Interaction volume radius: 5 \u00c5
Interaction volume height: 10 \u00c5
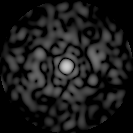
Disorder parameter: 0.8271